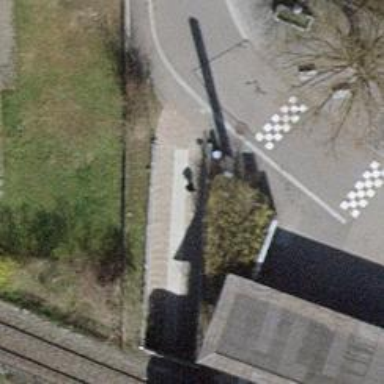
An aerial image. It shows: Concrete steps with ramp available for accessibility.